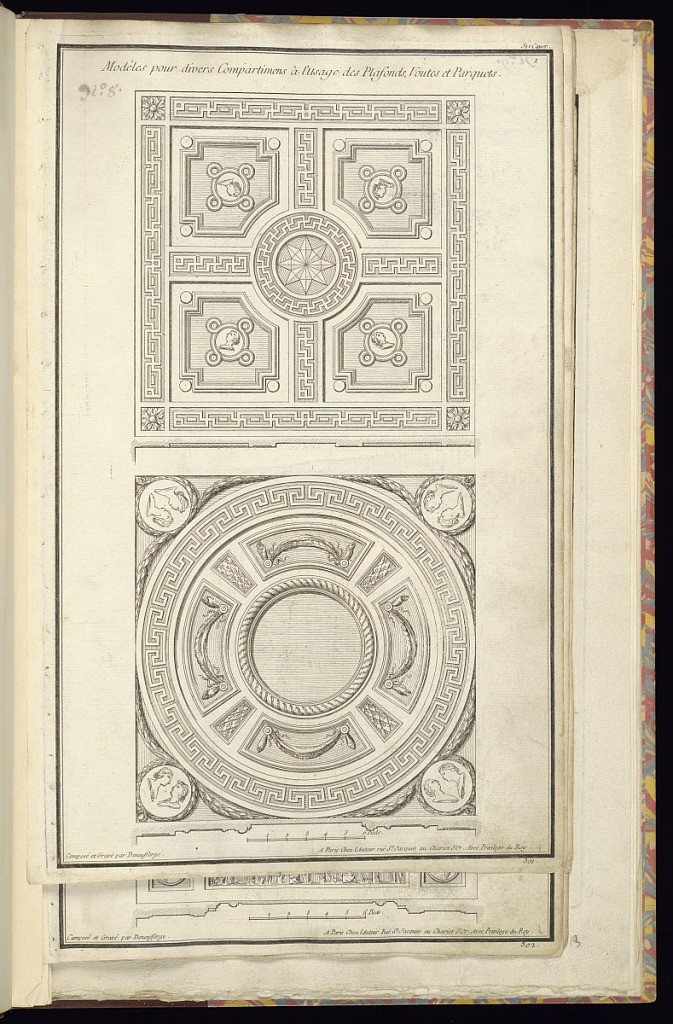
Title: Modèles pour divers Compartimens à l’Usage des Plafonds, Voutes et Parquets
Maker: Jean-François de Neufforge, Flemish, 1714 – 1791
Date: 1763
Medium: Etching and engraving on laid paper
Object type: Print
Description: Two designs for ceiling, vault, or floor ornament decorated with neoclassical motifs including portrait roundels, rosettes, festoons of laurel leaves, and meander motifs. A plan view of the designs in relief is included below each design, with a scale along the bottom. The plate is titled, numbered, and signed.